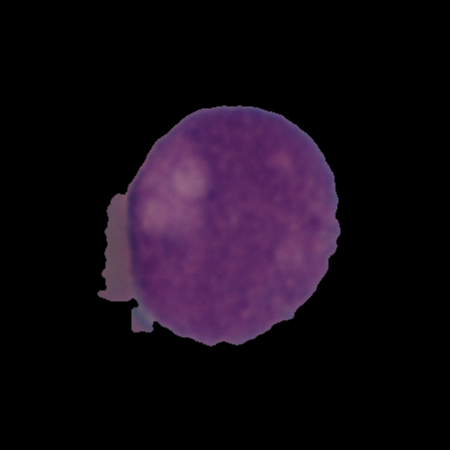
Label: cancer